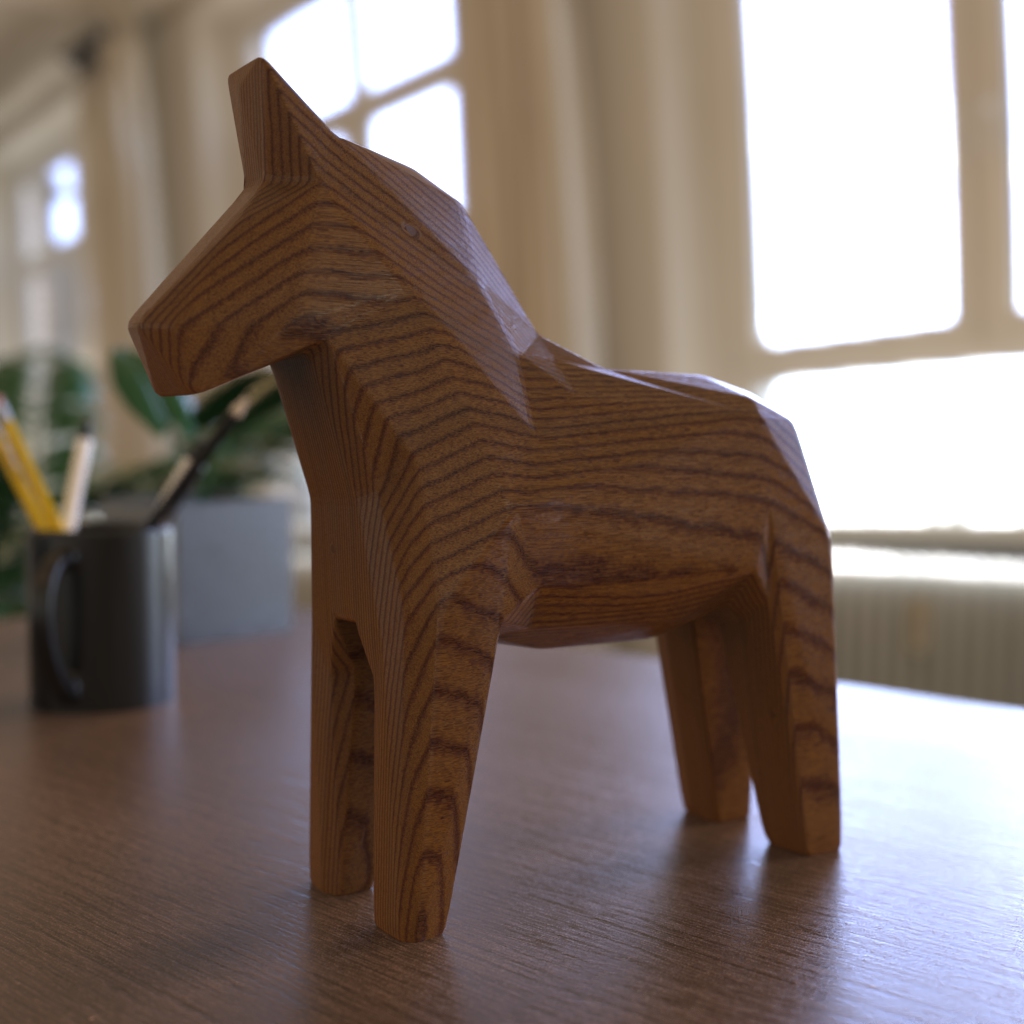
A high quality rendering of a dalahest_oak dalecarlian horse figurine made of varnished dark oak standing on a wooden table in an an apartment with natural bright daylight from windows,long-shot from the left, 50 mm, f 5.6